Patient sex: M
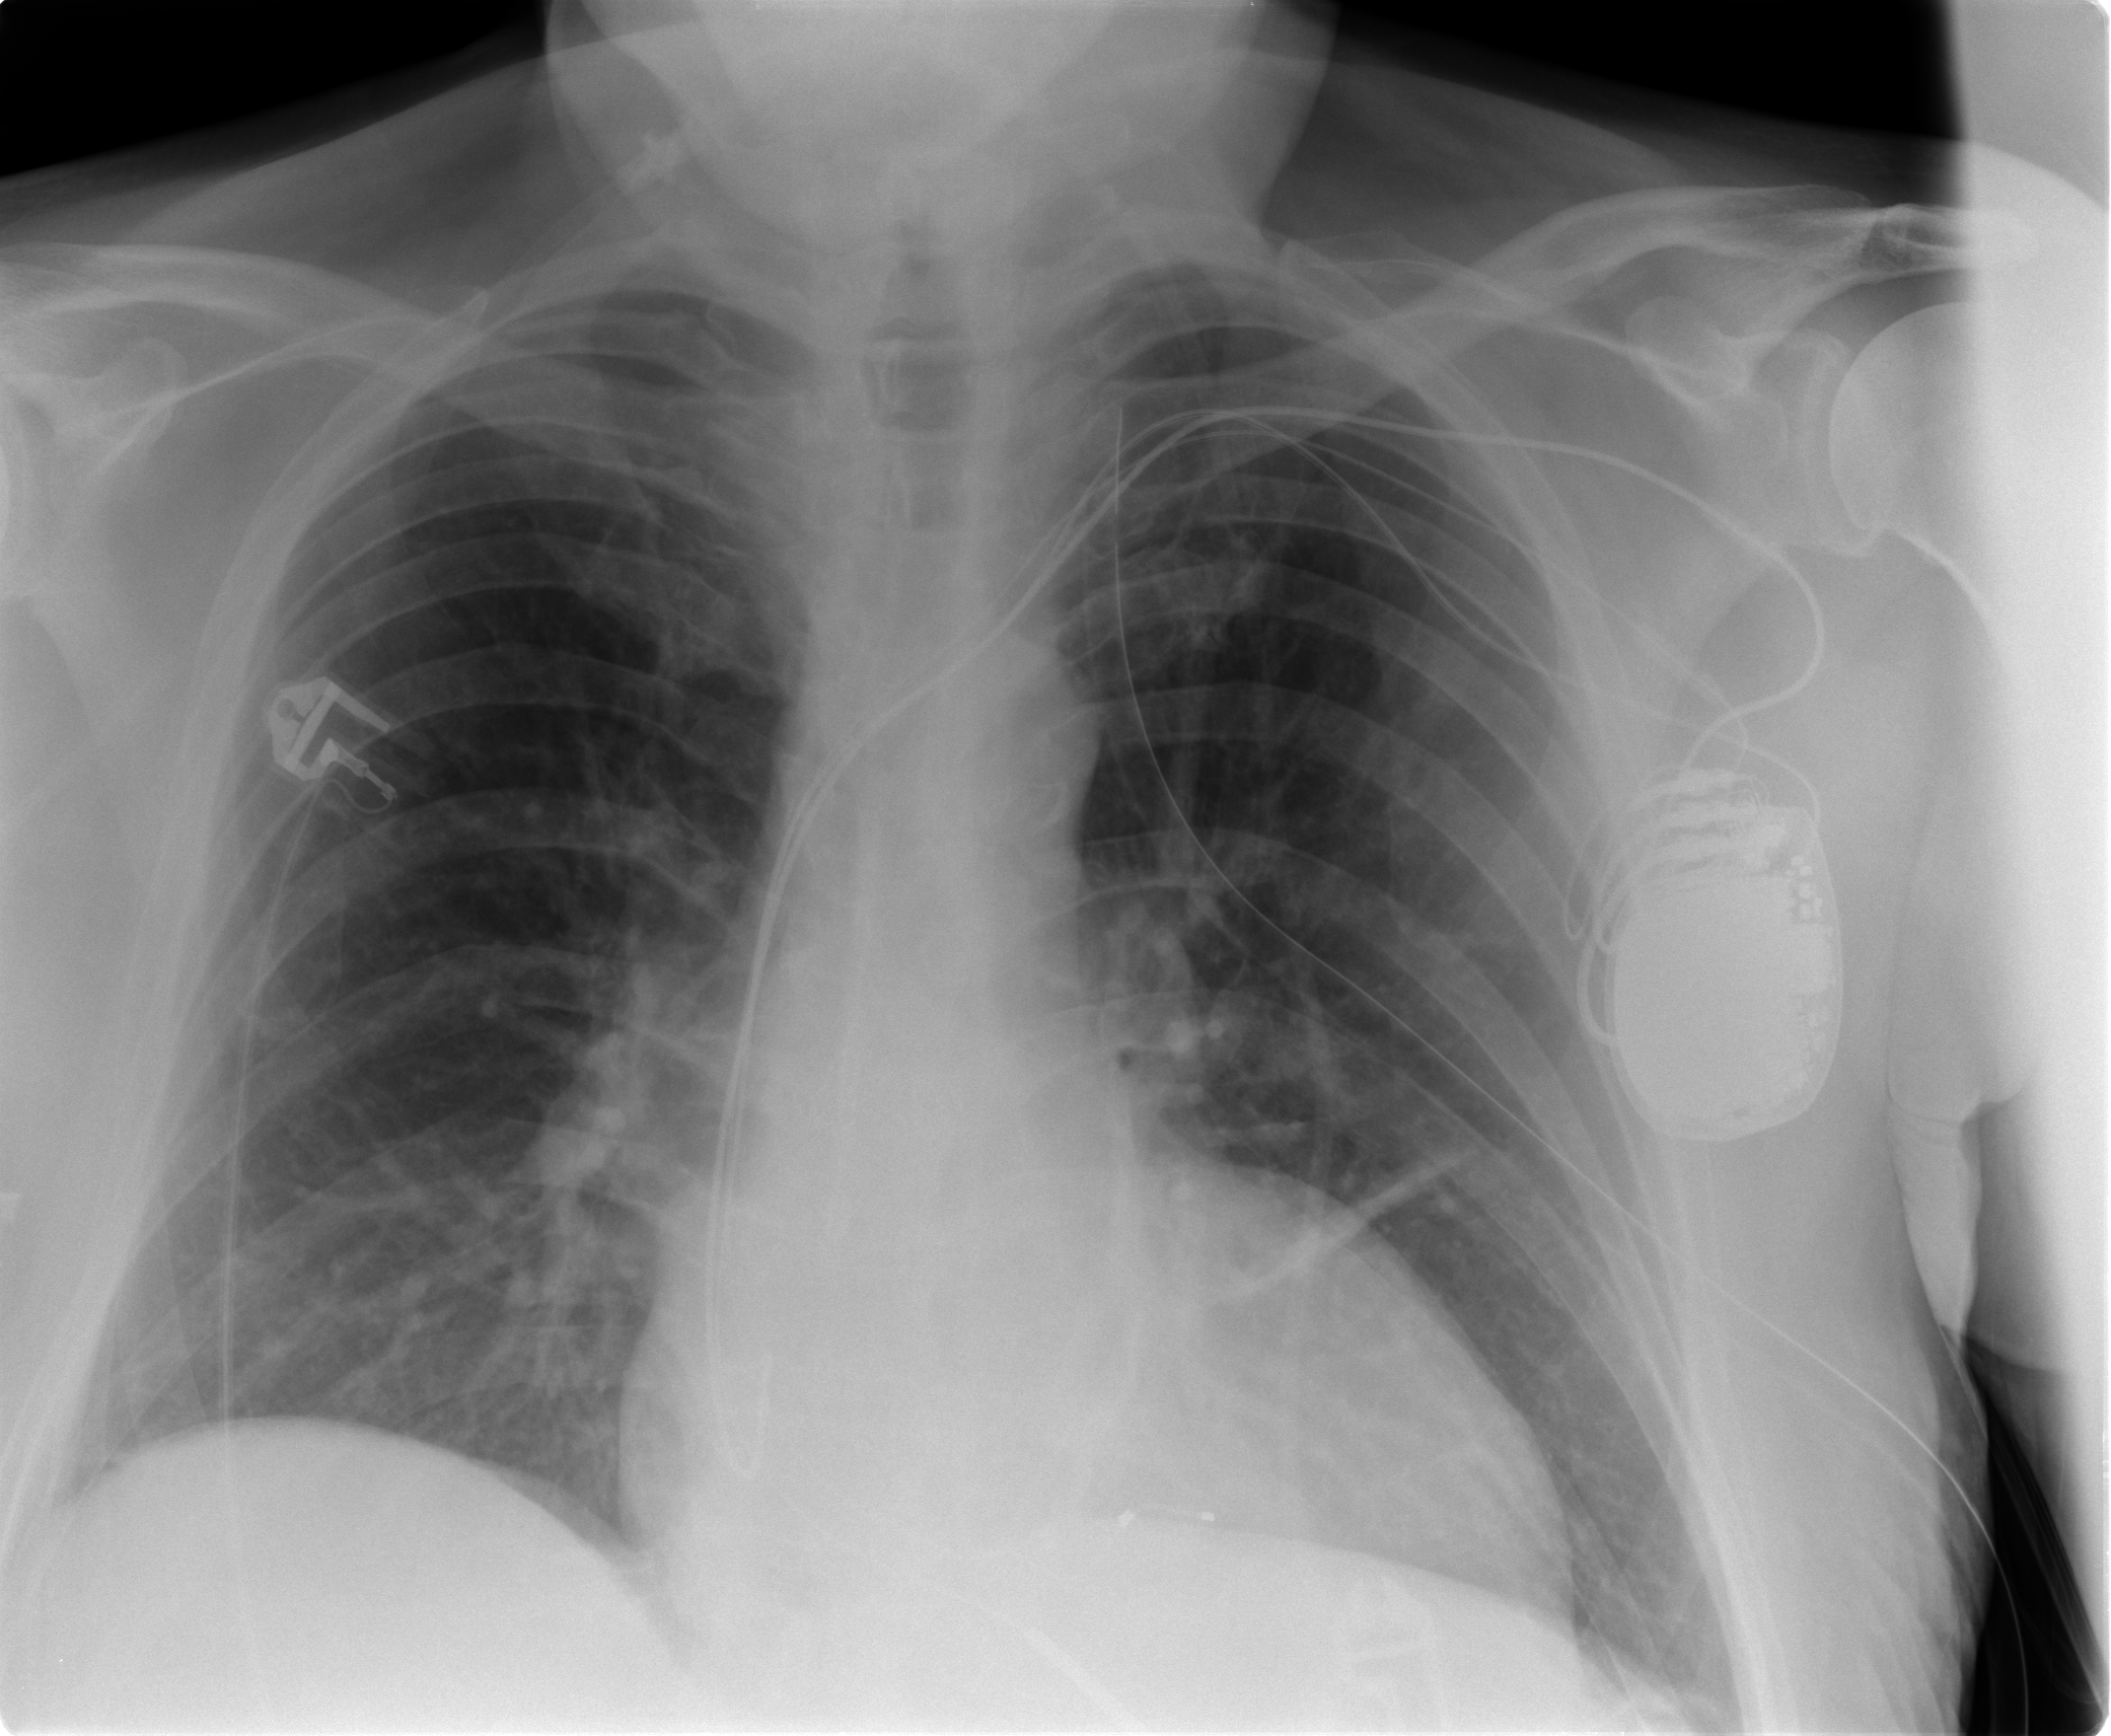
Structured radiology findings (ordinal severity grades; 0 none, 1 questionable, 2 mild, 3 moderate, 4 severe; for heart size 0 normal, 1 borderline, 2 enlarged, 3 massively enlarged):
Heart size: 2
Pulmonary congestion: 1
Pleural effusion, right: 0
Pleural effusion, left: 0
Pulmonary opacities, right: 0
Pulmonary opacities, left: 0
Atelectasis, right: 0
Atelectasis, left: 1